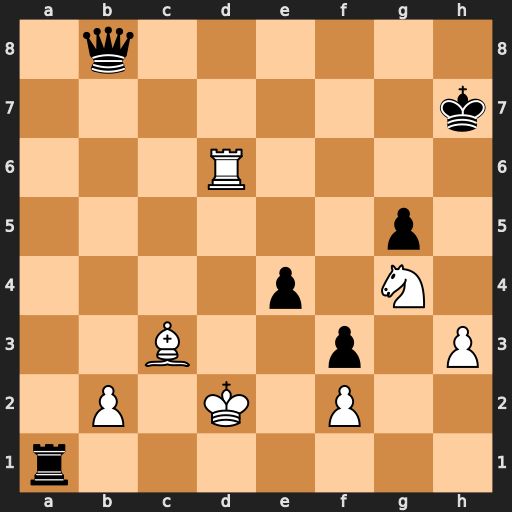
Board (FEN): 1q6/7k/3R4/6p1/4p1N1/2B2p1P/1P1K1P2/r7
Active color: w
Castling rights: -
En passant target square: -
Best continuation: Rh6+ Kg8 Rh8+